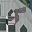
Label: 5